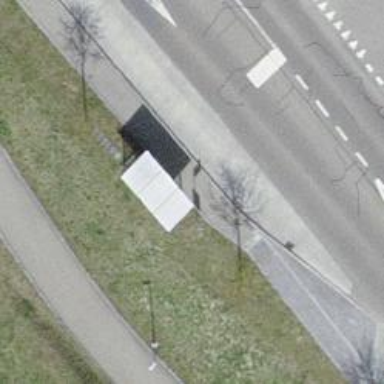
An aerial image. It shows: Platform for public transport with shelter.